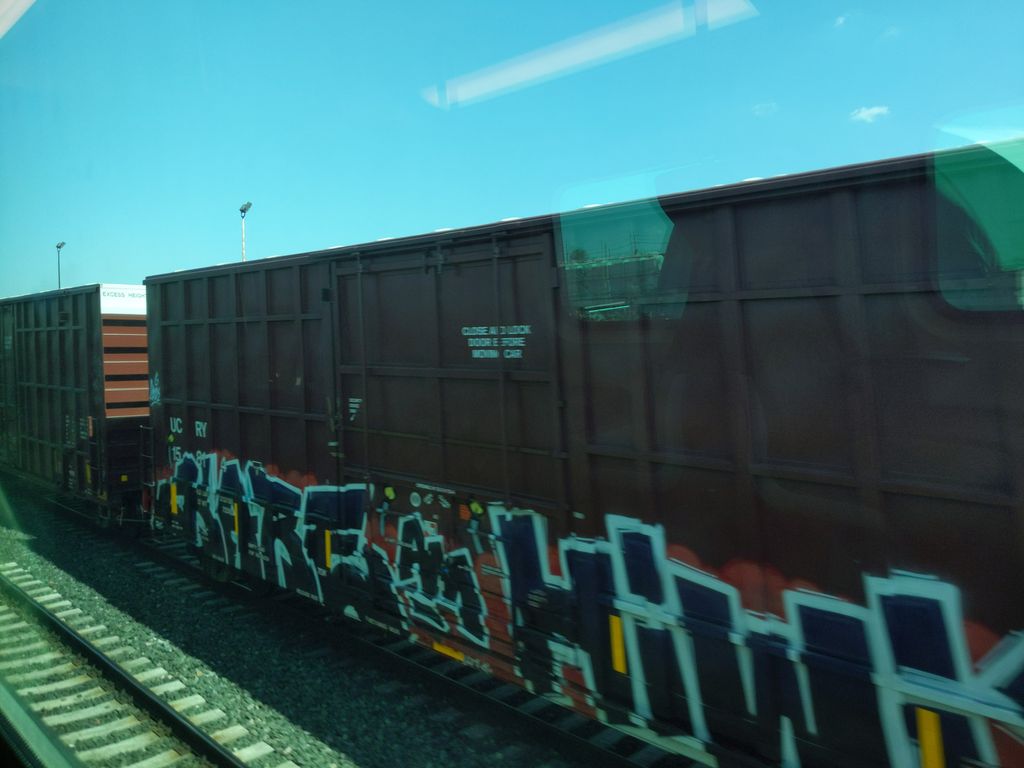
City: toronto